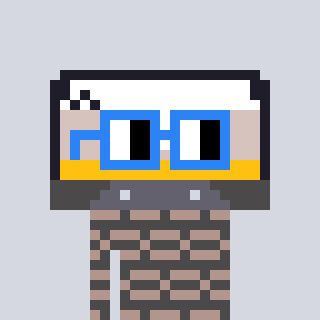
a pixel art character with square blue glasses, a cassette tape-shaped head and a grayscale-colored body on a cool background